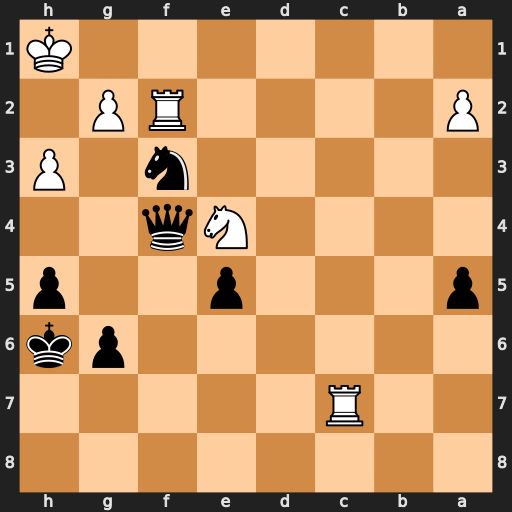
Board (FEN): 8/2R5/6pk/p3p2p/4Nq2/5n1P/P4RP1/7K
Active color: b
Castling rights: -
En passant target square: -
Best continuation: Qh2#